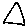
Label: triangle